Question: I am trying to learn how to pass methods as parameters and then later execute them. In my code I have a method that get's called when clicking a button (last method) I am trying to pass method1 and method2 to the method placeSlide. I am able to do that but when I try to execute them I get an error. What am I doing wrong?
'''
-(void) method1{
}
-(void) method2{
}
-(void) placeSlide: (SEL) meth1 OtherMethod: (SEL) meth2{
NSTimer *timer1;
timer1 = [NSTimer scheduledTimerWithTimeInterval: (1)
target: self
selector: @selector(meth1)
userInfo: nil
repeats: NO];
NSTimer *timer2;
timer2 = [NSTimer scheduledTimerWithTimeInterval: (1.2)
target: self
selector: @selector(meth2)
userInfo: nil
repeats: NO];
}
// get's executed when I click on a btn
-(IBAction) ButtonClick{
[self placeSlide:@selector(method1) OtherMethod:@selector(method2)];
}
'''
and the error that I am getting is:

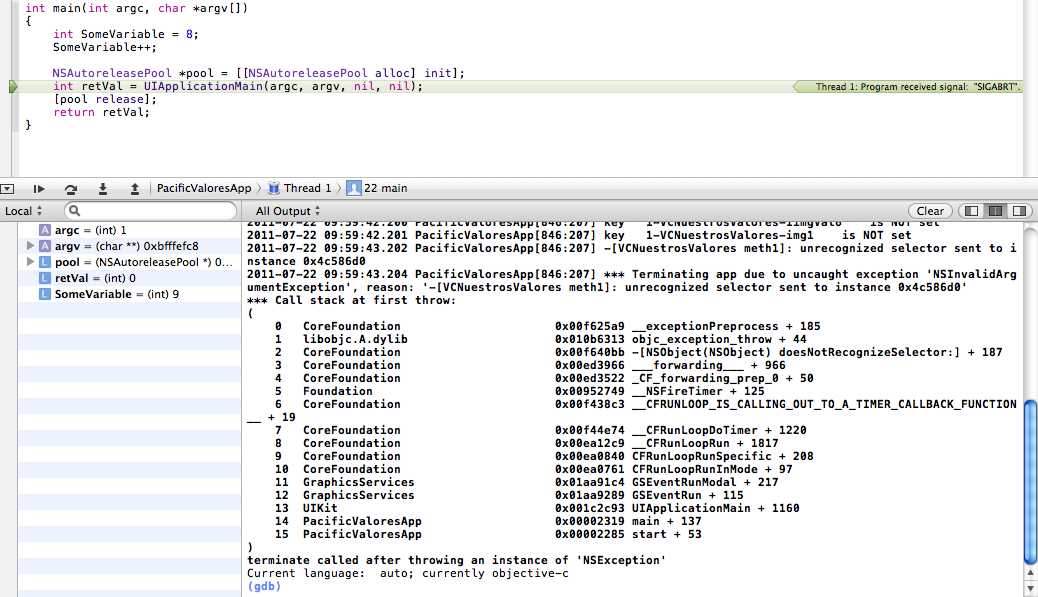
Answer: Just pass the 'SEL' variables as they are.
'''
NSTimer *timer1;
timer1 = [NSTimer scheduledTimerWithTimeInterval: (1)
target: self
selector: meth1
userInfo: nil
repeats: NO];
NSTimer *timer2;
timer2 = [NSTimer scheduledTimerWithTimeInterval: (1.2)
target: self
selector: meth2
userInfo: nil
repeats: NO];
'''